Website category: movie
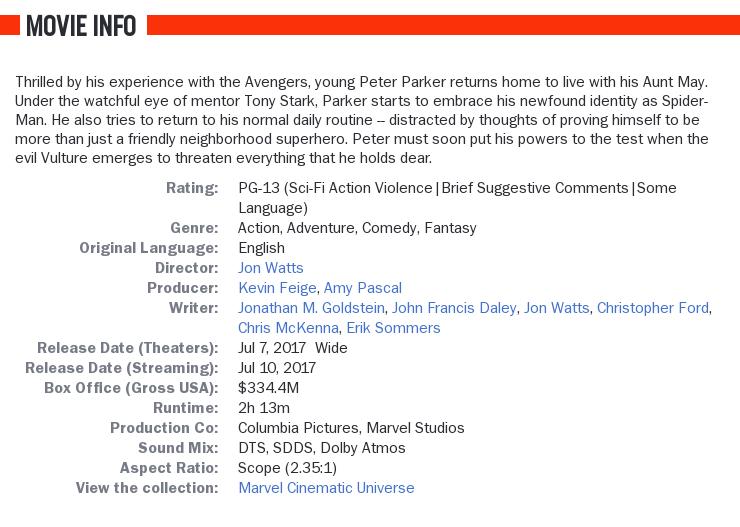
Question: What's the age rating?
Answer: PG-13 (Sci-Fi Action Violence|Brief Suggestive Comments|Some Language)

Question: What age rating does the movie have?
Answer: PG-13 (Sci-Fi Action Violence|Brief Suggestive Comments|Some Language)

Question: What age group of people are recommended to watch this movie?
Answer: PG-13 (Sci-Fi Action Violence|Brief Suggestive Comments|Some Language)

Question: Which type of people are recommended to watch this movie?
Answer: PG-13 (Sci-Fi Action Violence|Brief Suggestive Comments|Some Language)

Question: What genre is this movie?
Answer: action, adventure, comedy, fantasy

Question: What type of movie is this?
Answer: action, adventure, comedy, fantasy

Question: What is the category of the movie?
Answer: action, adventure, comedy, fantasy

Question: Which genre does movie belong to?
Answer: action, adventure, comedy, fantasy

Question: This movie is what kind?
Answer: action, adventure, comedy, fantasy

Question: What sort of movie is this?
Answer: action, adventure, comedy, fantasy

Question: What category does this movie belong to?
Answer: action, adventure, comedy, fantasy

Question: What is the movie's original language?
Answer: English

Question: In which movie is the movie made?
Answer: English

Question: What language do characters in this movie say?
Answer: English

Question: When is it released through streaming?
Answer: Jul 10, 2017

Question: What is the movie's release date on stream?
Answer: Jul 10, 2017

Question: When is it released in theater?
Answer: Jul 7, 2017 wide

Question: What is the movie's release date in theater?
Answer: Jul 7, 2017 wide

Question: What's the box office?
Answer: $334.4M

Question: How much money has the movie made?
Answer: $334.4M

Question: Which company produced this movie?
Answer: Columbia Pictures, Marvel Studios

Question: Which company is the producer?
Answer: Columbia Pictures, Marvel Studios

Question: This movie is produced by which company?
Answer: Columbia Pictures, Marvel Studios

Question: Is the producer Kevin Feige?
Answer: yes

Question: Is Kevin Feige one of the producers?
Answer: yes

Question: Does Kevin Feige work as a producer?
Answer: yes

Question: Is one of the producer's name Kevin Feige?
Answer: yes

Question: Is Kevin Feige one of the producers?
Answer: yes

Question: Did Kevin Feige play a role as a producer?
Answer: yes

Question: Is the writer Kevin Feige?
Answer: no

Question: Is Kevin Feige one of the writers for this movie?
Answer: no

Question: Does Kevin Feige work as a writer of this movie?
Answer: no

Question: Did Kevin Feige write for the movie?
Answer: no

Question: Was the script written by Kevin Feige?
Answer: no

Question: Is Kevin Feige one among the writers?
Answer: no

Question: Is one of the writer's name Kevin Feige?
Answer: no

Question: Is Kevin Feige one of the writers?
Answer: no

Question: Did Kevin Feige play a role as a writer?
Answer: no

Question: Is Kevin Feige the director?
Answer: no

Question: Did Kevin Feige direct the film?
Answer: no

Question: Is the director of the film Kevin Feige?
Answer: no

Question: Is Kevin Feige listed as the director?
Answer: no

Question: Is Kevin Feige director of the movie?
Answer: no

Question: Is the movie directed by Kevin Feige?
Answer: no

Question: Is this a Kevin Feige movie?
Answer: no

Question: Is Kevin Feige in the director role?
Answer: no

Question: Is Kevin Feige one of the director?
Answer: no

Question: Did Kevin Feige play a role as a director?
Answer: no

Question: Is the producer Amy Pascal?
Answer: yes

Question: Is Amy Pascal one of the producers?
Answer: yes

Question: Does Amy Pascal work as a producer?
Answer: yes

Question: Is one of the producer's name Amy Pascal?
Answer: yes

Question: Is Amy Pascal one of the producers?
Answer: yes

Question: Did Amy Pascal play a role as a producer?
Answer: yes

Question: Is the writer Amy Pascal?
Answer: no

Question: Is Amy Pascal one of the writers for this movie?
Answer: no

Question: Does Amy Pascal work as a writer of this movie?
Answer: no

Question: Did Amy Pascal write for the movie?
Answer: no

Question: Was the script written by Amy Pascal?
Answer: no

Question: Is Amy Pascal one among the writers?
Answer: no

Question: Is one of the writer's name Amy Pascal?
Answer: no

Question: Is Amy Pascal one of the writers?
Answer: no

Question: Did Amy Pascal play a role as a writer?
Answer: no

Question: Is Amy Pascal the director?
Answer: no